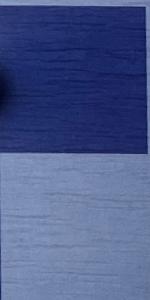
Label: Empty